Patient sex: M
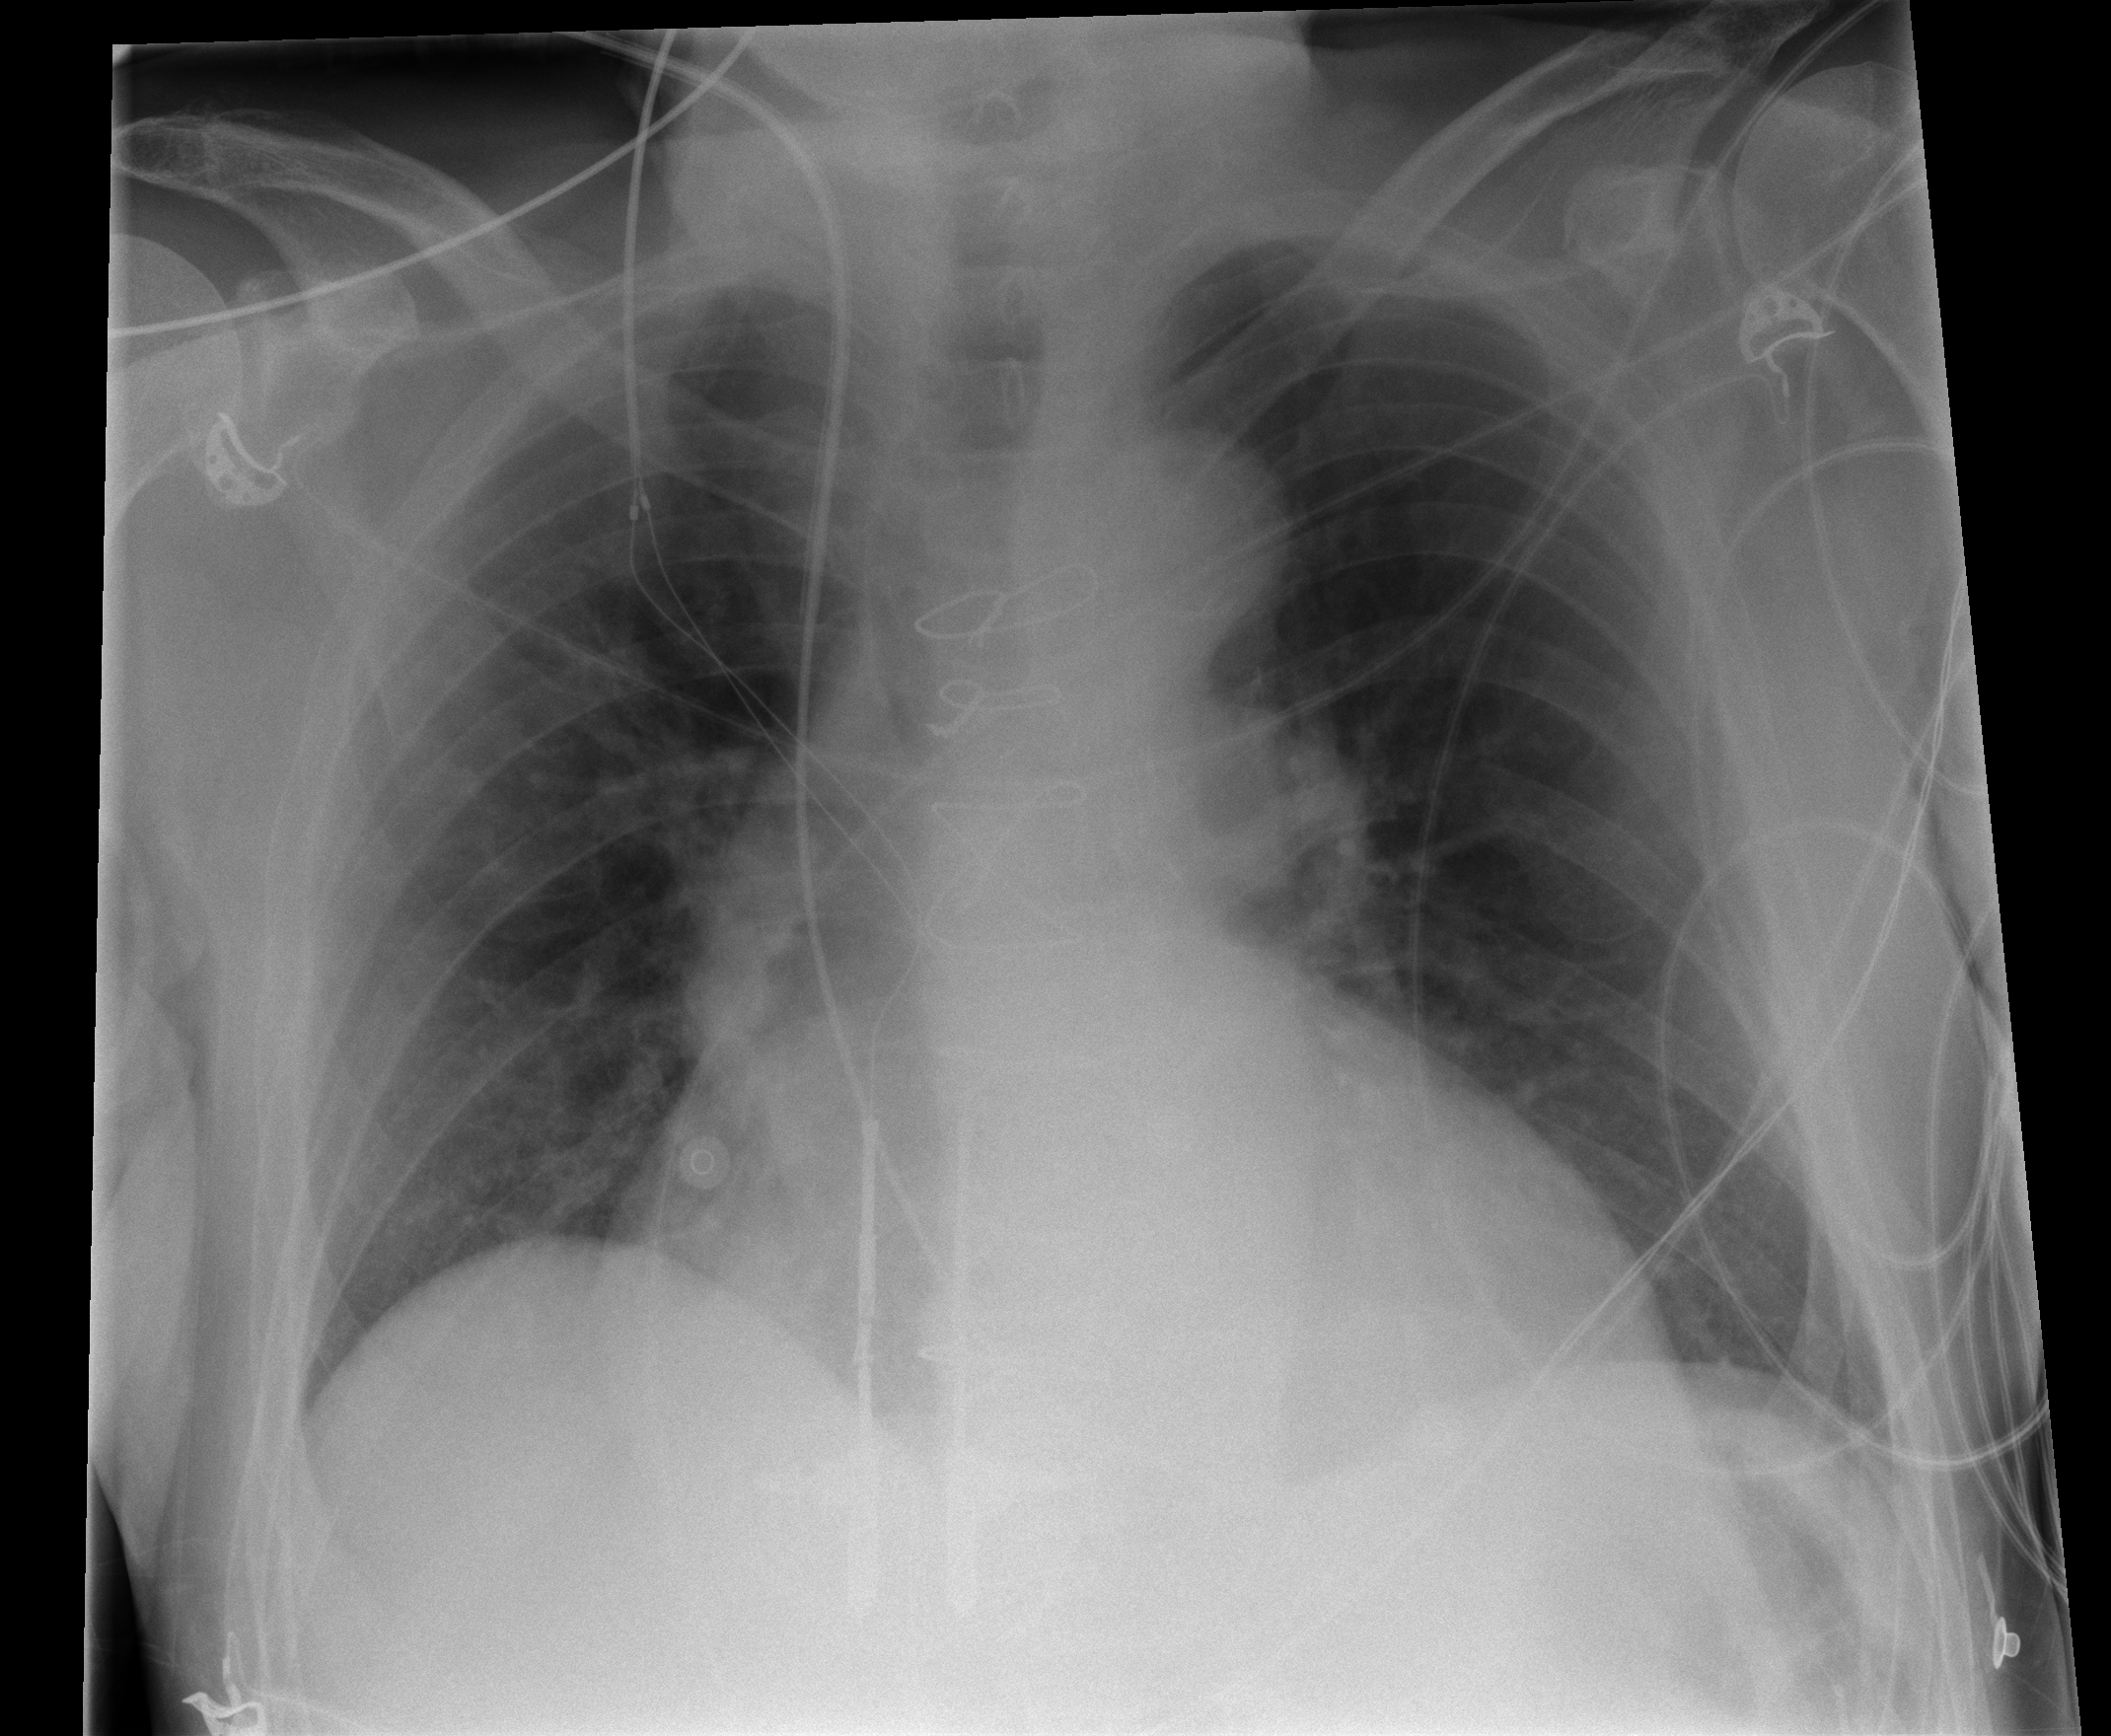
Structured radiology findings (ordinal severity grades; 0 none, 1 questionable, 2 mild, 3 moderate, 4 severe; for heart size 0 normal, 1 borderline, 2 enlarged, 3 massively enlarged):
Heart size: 2
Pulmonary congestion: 2
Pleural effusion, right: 0
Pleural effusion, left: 0
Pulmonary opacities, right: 0
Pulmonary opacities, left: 0
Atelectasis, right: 0
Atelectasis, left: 0